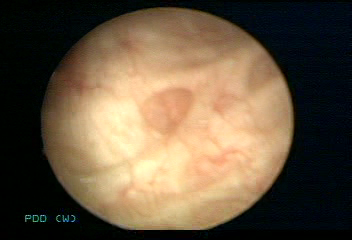
Modality: WLC
Class: Normal mucosa
Bladder cancer association: No